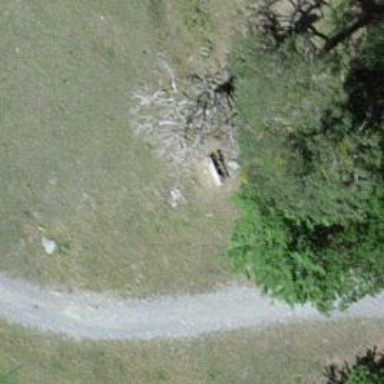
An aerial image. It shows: Picnic site for tourists.